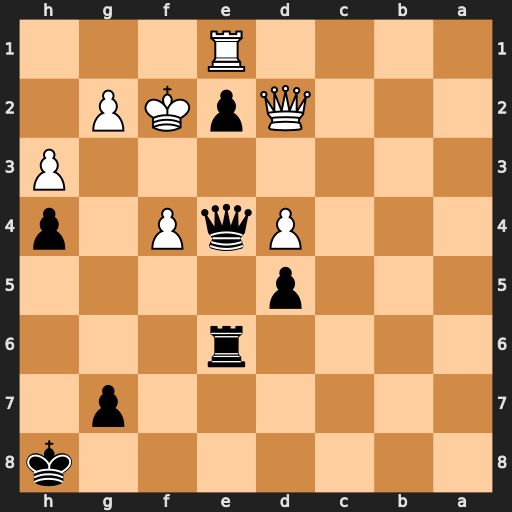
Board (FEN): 7k/6p1/4r3/3p4/3PqP1p/7P/3QpKP1/4R3
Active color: b
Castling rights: -
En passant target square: -
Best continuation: Rg6 g4 hxg3+ Kg1 Re6